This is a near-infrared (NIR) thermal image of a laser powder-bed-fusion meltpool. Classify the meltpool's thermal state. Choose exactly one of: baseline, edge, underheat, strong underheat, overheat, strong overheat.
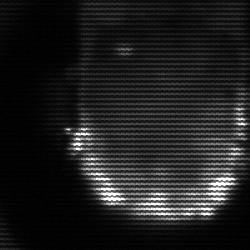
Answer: baseline